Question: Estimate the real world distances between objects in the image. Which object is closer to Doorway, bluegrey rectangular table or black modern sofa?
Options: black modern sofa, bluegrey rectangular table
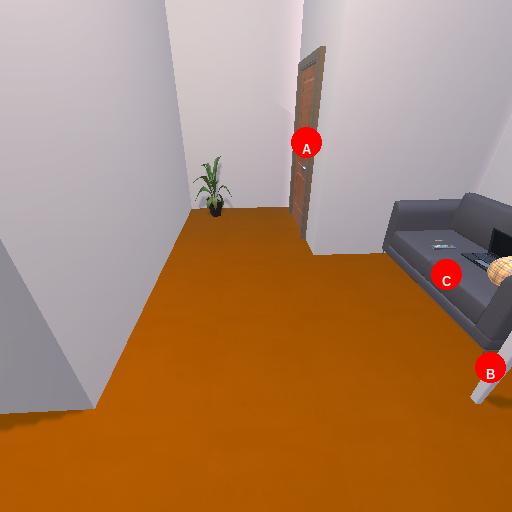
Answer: black modern sofa